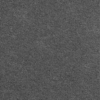
Label: dusty